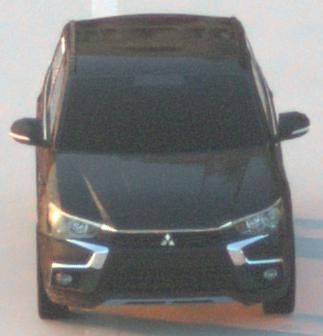
Make: Mitsubishi
Model: Outlander 2.0 Plug-In Hybrid
Detailed model: Outlander (III) Plug-In Hybrid
Model produced from: 2015/10
Model produced until: 2018/08
Doors: 5
Color: black
Road condition: dry road
Daytime: sunrise or sunset
Contrast: medium contrast